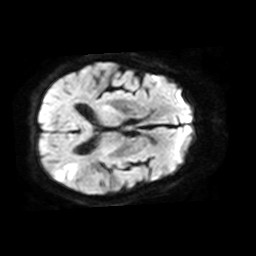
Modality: TRACE
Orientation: axial
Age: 80
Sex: female
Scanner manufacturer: philips
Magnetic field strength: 1.5 T
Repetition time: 4.81 s
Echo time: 0.07764 s